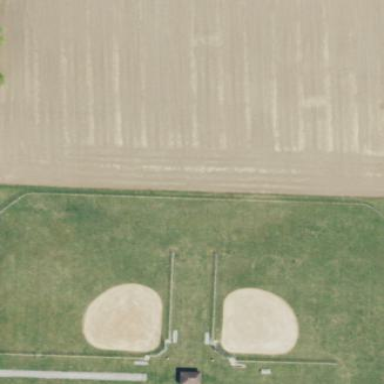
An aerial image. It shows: Baseball pitch for leisure land.